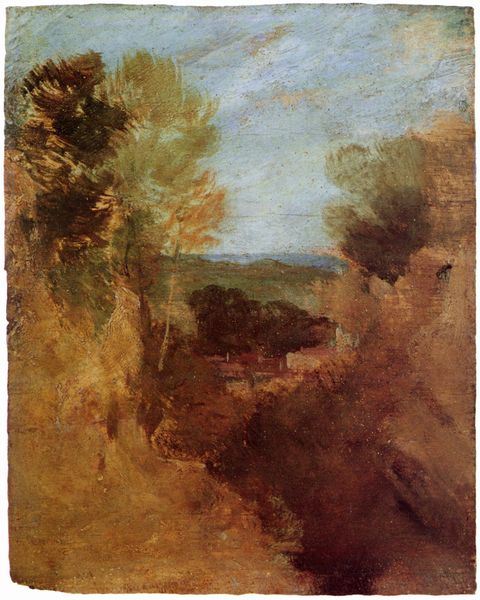
Titel: Ein enges Tal
Künstler: William Turner
Standort: London
Institution: Tate Gallery
Schlagwörter: baum, berg, blau, dunkel, feder, felsen, gemälde, himmel, laub, meer, schatten, wasser, weiß, wolken, bäume, gelb, grün, impressionismus, landschaft, ocker, sand, see, braun, hell, hintergrund, licht, schwarz, skizze, blick, gebäude, gras, haus, rot, weg, wiese, wolke, beige, stein, öl, birke, erde, ferne, horizont, häuser, hügel, natur, strauch, weite, wind, busch, büsche, gebüsch, gewässer, sträucher, boden, land, gold, pflanzen, tal, wald, hellblau, aussicht, farbig, sommer, ort, studie, berge, fels, dorf, dächer, schlucht, bauernhof, herbst, turner, duktus, streifen, schneise, ortschaft, spitzweg, durchblick, erdfarben, lichtung, entwurf, pinselstrich, unvollendet, verwischt, hügelig, freiheit, ölskizze, aussen, wipfel, botanik, bau, pfalnzen, lehmboden, zedern, flüchtig, william turner, turnerig, farbskizze7studie, kar, ferngesicht, landschrift, gewasschen